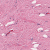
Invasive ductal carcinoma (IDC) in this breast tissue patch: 0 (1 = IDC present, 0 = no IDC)